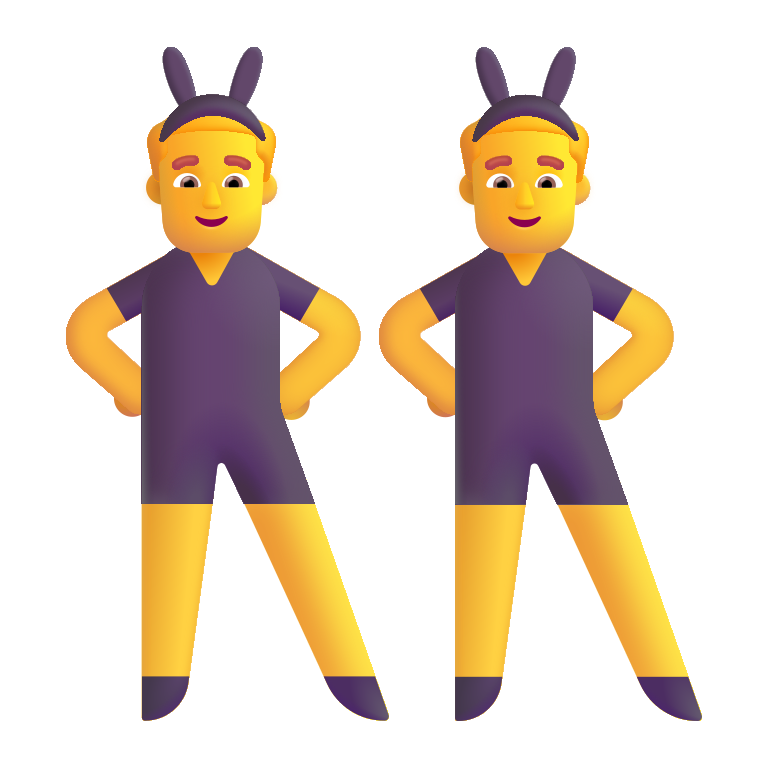
man with bunny ears color default